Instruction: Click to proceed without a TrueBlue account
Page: checkout
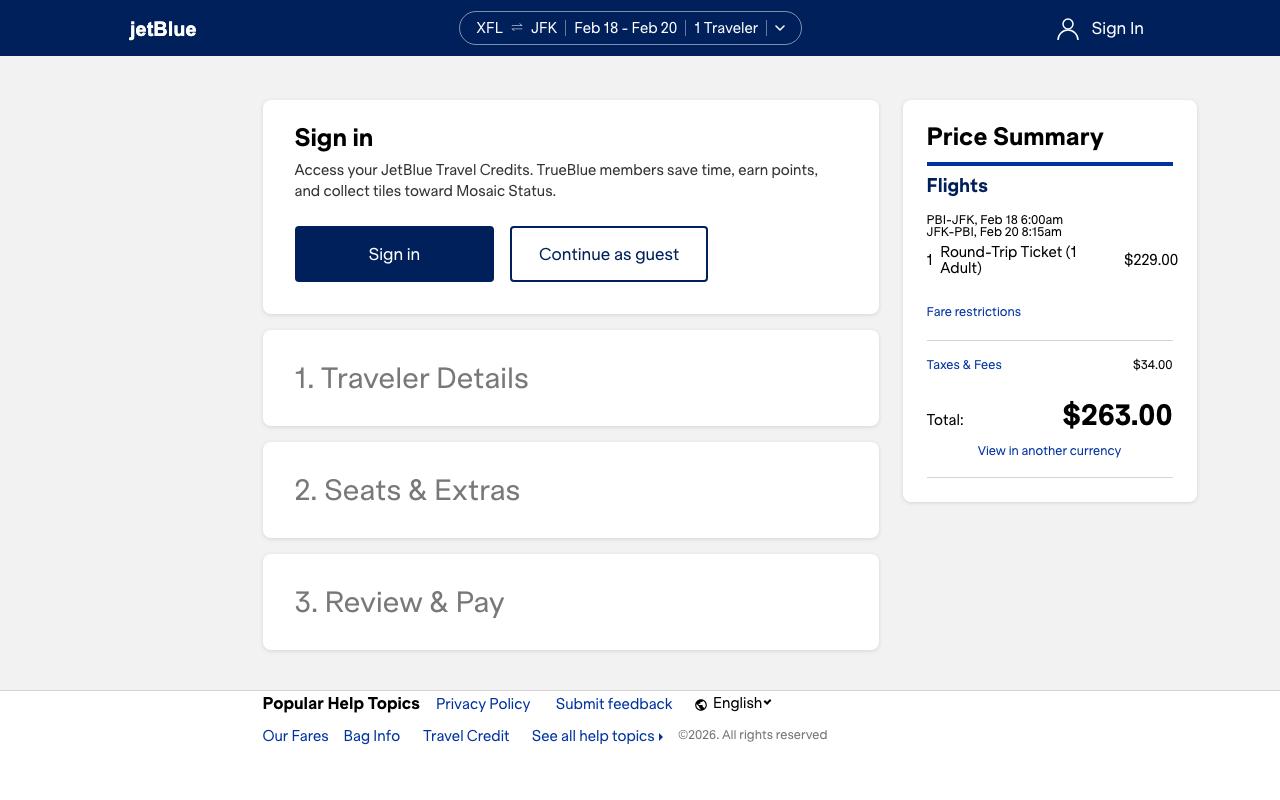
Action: click